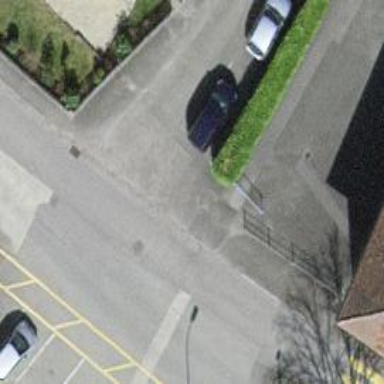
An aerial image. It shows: Hedge acting as barrier.